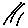
Label: line